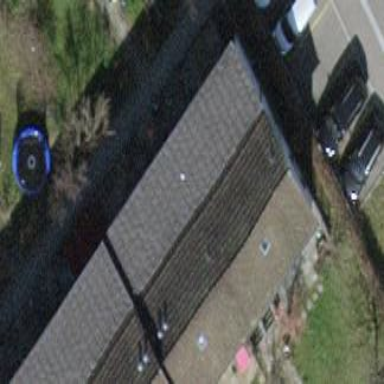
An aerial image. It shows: Building with tile roof.